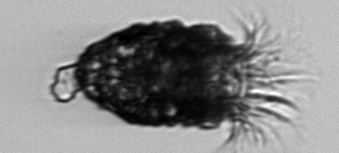
Label: Stenosemella_pacifica